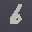
Label: 6